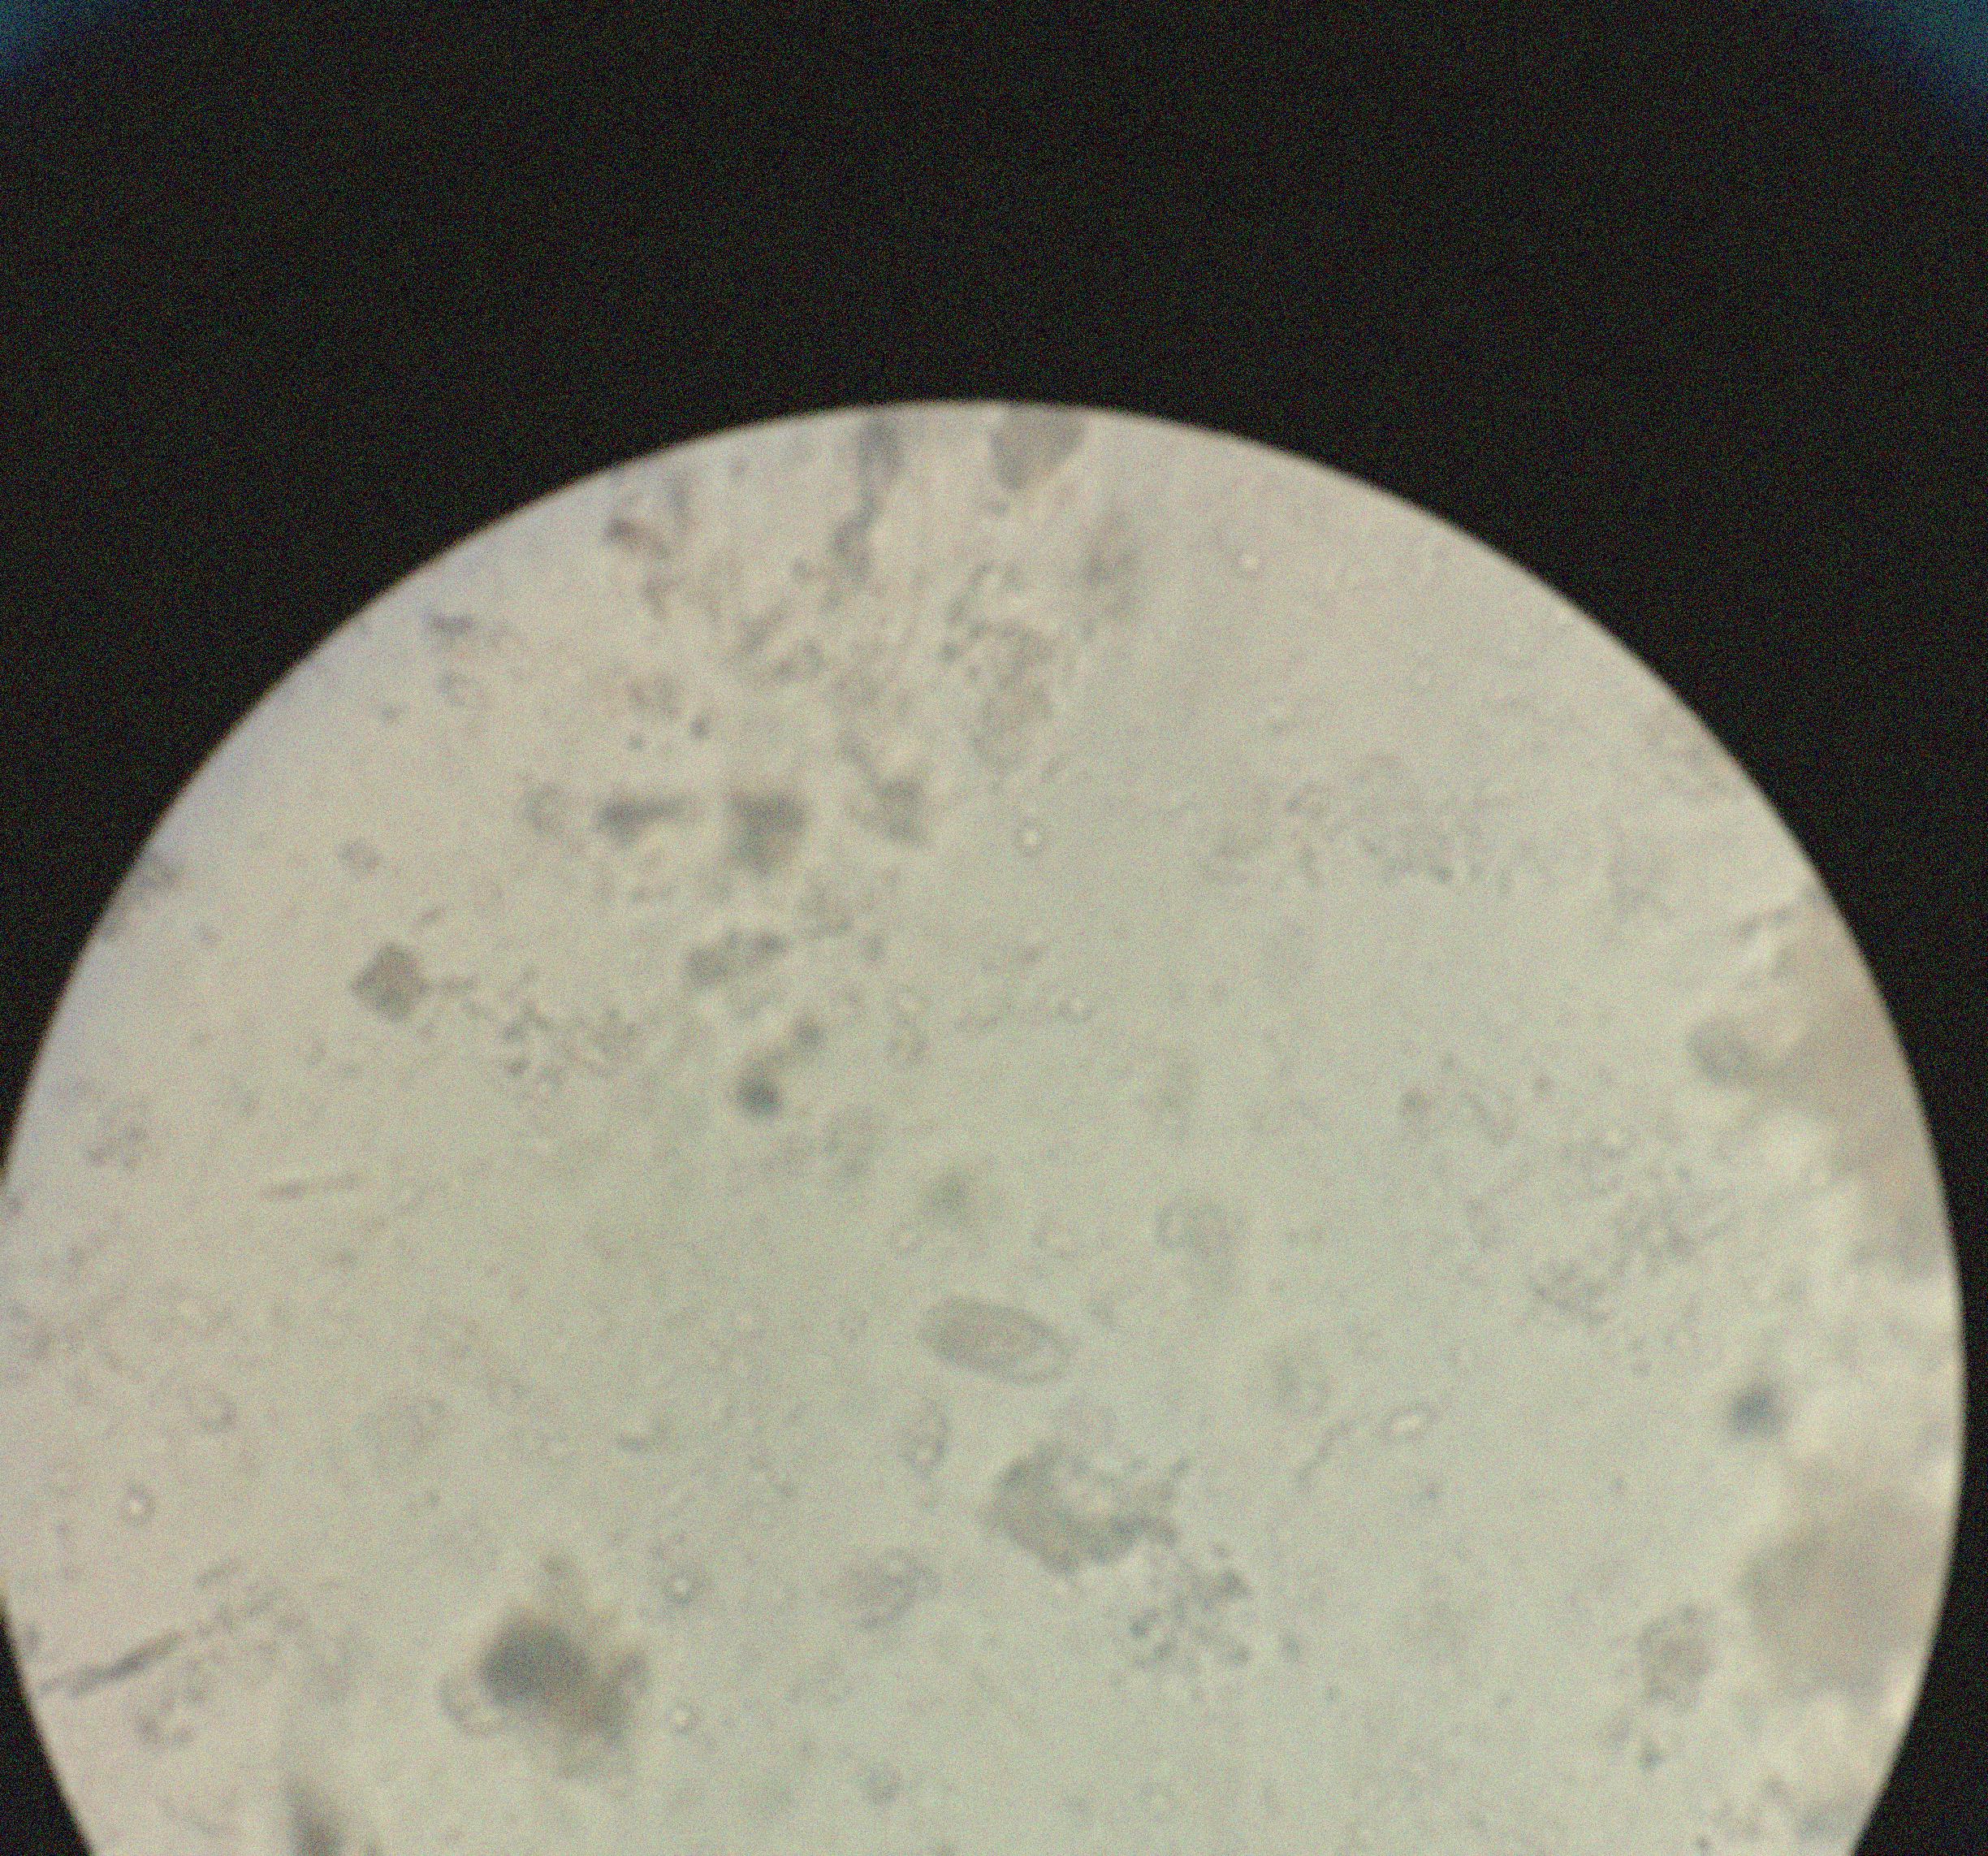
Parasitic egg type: Capillaria philippinensis